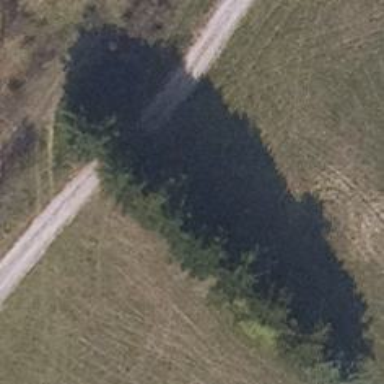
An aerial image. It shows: Needle-leaved tree in its natural environment.